Question: I am running my DLL against FxCop and it is returning problems as seen in the image here (It also complains about System.Windows.Browser and System.Core, same versions):

I have told FxCop to search the GAC and it isn't helping. I do have System.Runtime.Serialization referenced in my project but it is showing as version 4.0.0.0. I do not see this particular version of the file anywhere.
Although I can skip it means it fails when I use FxCop Integrator in Visual Studio and I don't know what would happen if I tried to integrate into a automatic build.
But more to the point I am curious as to how you fix it as I don't like not understanding whats wrong.
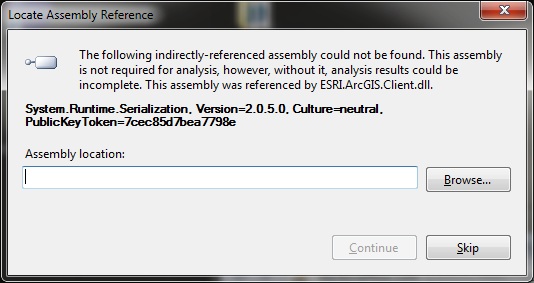
Answer: BCL DLLs with version 2.0.5.0 are part of Silverlight 4, which you presumably have not installed on your dev machine. Since you are presumably making no use of the parts of the Esri.ArgGIS.Client.dll assembly that target Silverlight, you could probably safely ignore the warning.
There seems to be an open issue for FxCop Integrator regarding this problem, so you have three basic choices:
1. Keep things as-is and hope that an option for ignoring these warnings will be introduced in FxCop Integrator reasonably soon,
2. Stop using FxCop Integrator, or
3. Install Silverlight 4.
For automated builds, the behaviour will depend on your build platform. Instead of trying to guess what might happen in an automatic build, why don't you go ahead and try it?